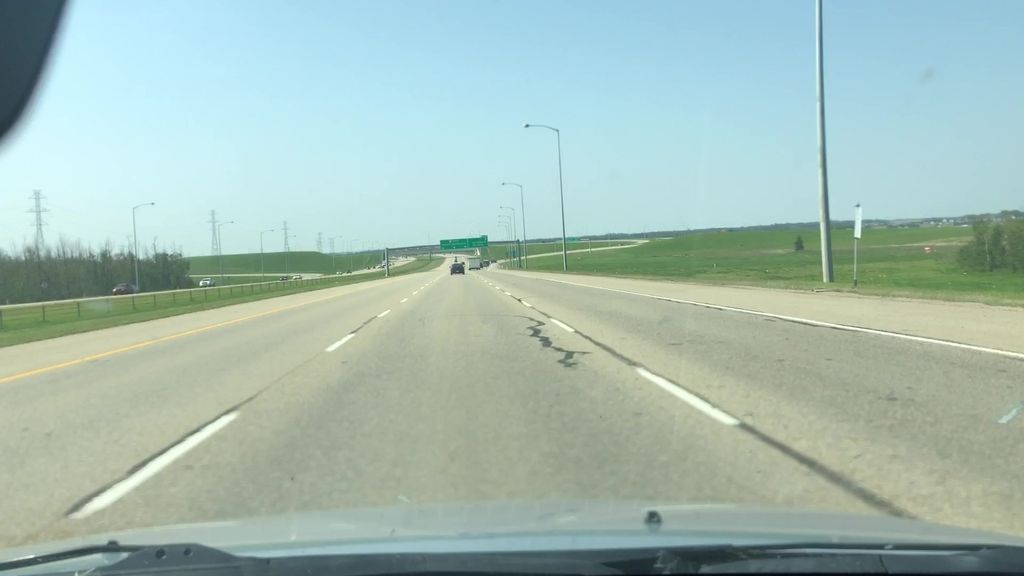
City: edmonton